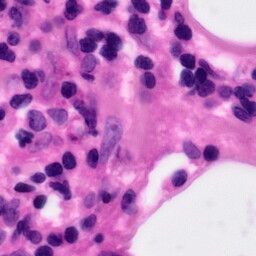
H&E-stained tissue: Pancreatic